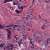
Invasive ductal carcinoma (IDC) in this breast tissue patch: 1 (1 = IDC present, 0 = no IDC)